Question: I was finally able to create a server instance within my java app that uses the embedded database as explained <URL>. I have a Neo4j box which is supposed to be my server instance and I want to deploy my app there as a JAR file. In that way, I would like to access the web interface from there. I have already tested it: while running the java app in my development machine any machine in the same private network can access the interface without problems. The issue comes when trying to package everything into a JAR for server distribution.
The concrete error stack is as follows:
'''
<!-- bean initialization stuff -->
Apr 11, 2013 1:14:30 PM org.neo4j.kernel.impl.transaction.xaframework.XaLogicalLog doInternalRecovery
INFO: Non clean shutdown detected on log [/data/production/graph.db/nioneo_logical.log.2]. Recovery started ...
Apr 11, 2013 1:14:32 PM org.neo4j.kernel.impl.transaction.xaframework.XaLogicalLog doInternalRecovery
INFO: Non clean shutdown detected on log [/data/production/graph.db/index/lucene.log.2]. Recovery started ...
2013-04-11 13:14:34,787 INFO [org.springframework.transaction.jta.JtaTransactionManager] - Using JTA UserTransaction: org.neo4j.kernel.impl.transaction.UserTransactionImpl@1b2fde11
2013-04-11 13:14:34,787 INFO [org.springframework.transaction.jta.JtaTransactionManager] - Using JTA TransactionManager: org.neo4j.kernel.impl.transaction.SpringTransactionManager@639c3c08
Apr 11, 2013 1:14:35 PM org.neo4j.server.logging.Logger log
INFO: Starting Neo Server on port [7474] with [40] threads available
Logger not configured, logging to std out instead: [FINE] Adding JAXRS packages [org.neo4j.server.rest.discovery] at [/]
Apr 11, 2013 1:14:35 PM org.neo4j.server.logging.Logger log
INFO: Mounted discovery module at [/]
Logger not configured, logging to std out instead: [FINE] Adding JAXRS packages [org.neo4j.server.rest.web] at [/db/data]
Apr 11, 2013 1:14:35 PM org.neo4j.server.logging.Logger log
INFO: Mounted REST API at [/db/data]
Logger not configured, logging to std out instead: [FINE] Adding JAXRS packages [org.neo4j.server.webadmin.rest] at [/db/manage]
Apr 11, 2013 1:14:35 PM org.neo4j.server.logging.Logger log
INFO: Mounted management API at [/db/manage]
Apr 11, 2013 1:14:35 PM org.neo4j.server.logging.Logger log
INFO: Mounted webadmin at [/webadmin]
2013-04-11 13:14:35,494 INFO [org.mortbay.log] - Logging to org.slf4j.impl.Log4jLoggerAdapter(org.mortbay.log) via org.mortbay.log.Slf4jLog
Apr 11, 2013 1:14:35 PM org.neo4j.server.logging.Logger log
INFO: Mounting static content at [/webadmin] from [webadmin-html]
Logger not configured, logging to std out instead: [FINE] Found [jar:file:/home/jaranda/cicerone/cicerone-crawlers/target/cicerone-crawlers-0.0.1-SNAPSHOT.jar!/webadmin-html]
Logger not configured, logging to std out instead: [FINE] Mounting static content from [jar:file:/home/jaranda/cicerone/cicerone-crawlers/target/cicerone-crawlers-0.0.1-SNAPSHOT.jar!/webadmin-html] at [/webadmin]
Logger not configured, logging to std out instead: [FINE] Mounting servlet at [/db/manage]
Logger not configured, logging to std out instead: [FINE] Mounting servlet at [/db/data]
Logger not configured, logging to std out instead: [FINE] Mounting servlet at [/]
2013-04-11 13:14:35,556 INFO [org.mortbay.log] - jetty-6.1.x
2013-04-11 13:14:35,915 INFO [org.mortbay.log] - NO JSP Support for /webadmin, did not find org.apache.jasper.servlet.JspServlet
Apr 11, 2013 1:14:36 PM com.sun.jersey.api.core.PackagesResourceConfig init
INFO: Scanning for root resource and provider classes in the packages:
org.neo4j.server.webadmin.rest
Apr 11, 2013 1:14:39 PM com.sun.jersey.api.core.ScanningResourceConfig logClasses
INFO: Root resource classes found:
class org.neo4j.server.webadmin.rest.JmxService
class org.neo4j.server.webadmin.rest.ConsoleService
class org.neo4j.server.webadmin.rest.MonitorService
class org.neo4j.server.webadmin.rest.RootService
Apr 11, 2013 1:14:39 PM com.sun.jersey.api.core.ScanningResourceConfig init
INFO: No provider classes found.
Apr 11, 2013 1:14:39 PM com.sun.jersey.server.impl.application.WebApplicationImpl _initiate
INFO: Initiating Jersey application, version 'Jersey: 1.9 09/02/2011 11:17 AM'
Apr 11, 2013 1:14:40 PM com.sun.jersey.api.core.PackagesResourceConfig init
INFO: Scanning for root resource and provider classes in the packages:
org.neo4j.server.rest.web
Apr 11, 2013 1:14:43 PM com.sun.jersey.api.core.ScanningResourceConfig logClasses
INFO: Root resource classes found:
class org.neo4j.server.rest.web.ResourcesService
class org.neo4j.server.rest.web.RestfulGraphDatabase
class org.neo4j.server.rest.web.DatabaseMetadataService
class org.neo4j.server.rest.web.ExtensionService
class org.neo4j.server.rest.web.CypherService
class org.neo4j.server.rest.web.BatchOperationService
Apr 11, 2013 1:14:43 PM com.sun.jersey.api.core.ScanningResourceConfig init
INFO: No provider classes found.
Apr 11, 2013 1:14:43 PM com.sun.jersey.server.impl.application.WebApplicationImpl _initiate
INFO: Initiating Jersey application, version 'Jersey: 1.9 09/02/2011 11:17 AM'
Apr 11, 2013 1:14:43 PM com.sun.jersey.api.core.PackagesResourceConfig init
INFO: Scanning for root resource and provider classes in the packages:
org.neo4j.server.rest.discovery
Apr 11, 2013 1:14:46 PM com.sun.jersey.api.core.ScanningResourceConfig logClasses
INFO: Root resource classes found:
class org.neo4j.server.rest.discovery.DiscoveryService
Apr 11, 2013 1:14:46 PM com.sun.jersey.api.core.ScanningResourceConfig init
INFO: No provider classes found.
Apr 11, 2013 1:14:46 PM com.sun.jersey.server.impl.application.WebApplicationImpl _initiate
INFO: Initiating Jersey application, version 'Jersey: 1.9 09/02/2011 11:17 AM'
2013-04-11 13:14:46,751 INFO [org.mortbay.log] - Started SelectChannelConnector@172.20.100.33:7474
Apr 11, 2013 1:14:46 PM org.neo4j.server.logging.Logger log
INFO: Server started on [http://172.20.100.33:7474/]
2013-04-11 13:14:47,616 INFO [org.springframework.scheduling.concurrent.ThreadPoolTaskScheduler] - Initializing ExecutorService 'taskScheduler'
2013-04-11 13:14:47,714 INFO [com.twitter.hbc.httpclient.BasicClient] - New connection executed: Hosebird-Client-02, endpoint: /1.1/statuses/filter.json?delimited=length&stall_warnings=true
2013-04-11 13:14:48,346 INFO [com.twitter.hbc.httpclient.ClientBase] - Hosebird-Client-02 Establishing a connection
Apr 11, 2013 1:14:48 PM com.sun.jersey.spi.container.ContainerResponse write
SEVERE: A message body writer for Java class [B, and Java type class [B, and MIME media type application/json was not found
Apr 11, 2013 1:14:48 PM com.sun.jersey.spi.container.ContainerResponse write
SEVERE: The registered message body writers compatible with the MIME media type are:
*/* ->
com.sun.jersey.server.impl.template.ViewableMessageBodyWriter
Apr 11, 2013 1:14:48 PM com.sun.jersey.spi.container.ContainerResponse logException
SEVERE: Mapped exception to response: 500 (Internal Server Error)
javax.ws.rs.WebApplicationException: com.sun.jersey.api.MessageException: A message body writer for Java class [B, and Java type class [B, and MIME media type application/json was not found
at com.sun.jersey.spi.container.ContainerResponse.write(ContainerResponse.java:285)
at com.sun.jersey.server.impl.application.WebApplicationImpl._handleRequest(WebApplicationImpl.java:1437)
at com.sun.jersey.server.impl.application.WebApplicationImpl.handleRequest(WebApplicationImpl.java:1349)
at com.sun.jersey.server.impl.application.WebApplicationImpl.handleRequest(WebApplicationImpl.java:1339)
at com.sun.jersey.spi.container.servlet.WebComponent.service(WebComponent.java:416)
at com.sun.jersey.spi.container.servlet.ServletContainer.service(ServletContainer.java:537)
at com.sun.jersey.spi.container.servlet.ServletContainer.service(ServletContainer.java:699)
at javax.servlet.http.HttpServlet.service(HttpServlet.java:820)
at org.mortbay.jetty.servlet.ServletHolder.handle(ServletHolder.java:511)
at org.mortbay.jetty.servlet.ServletHandler.handle(ServletHandler.java:390)
at org.mortbay.jetty.servlet.SessionHandler.handle(SessionHandler.java:182)
at org.mortbay.jetty.handler.ContextHandler.handle(ContextHandler.java:765)
at org.mortbay.jetty.handler.HandlerCollection.handle(HandlerCollection.java:114)
at org.mortbay.jetty.handler.HandlerWrapper.handle(HandlerWrapper.java:152)
at org.mortbay.jetty.Server.handle(Server.java:326)
at org.mortbay.jetty.HttpConnection.handleRequest(HttpConnection.java:542)
at org.mortbay.jetty.HttpConnection$RequestHandler.headerComplete(HttpConnection.java:926)
at org.mortbay.jetty.HttpParser.parseNext(HttpParser.java:549)
at org.mortbay.jetty.HttpParser.parseAvailable(HttpParser.java:212)
at org.mortbay.jetty.HttpConnection.handle(HttpConnection.java:404)
at org.mortbay.io.nio.SelectChannelEndPoint.run(SelectChannelEndPoint.java:410)
at org.mortbay.thread.QueuedThreadPool$PoolThread.run(QueuedThreadPool.java:582)
Caused by: com.sun.jersey.api.MessageException: A message body writer for Java class [B, and Java type class [B, and MIME media type application/json was not found
... 22 more
'''
I must say I'm pretty new to Spring, Maven and Neo4j itself. I'm quite lost how to get rid of this issue. The web interface actually loads but without any kind of functionality. See attached shot:
.
The backend of my app works fine despite of this issue and actually new nodes/relationships are created.
I think this issue (or kind of) was discussed <URL> but the answer is not clear to me.
Any suggestions? Thank you in advance!
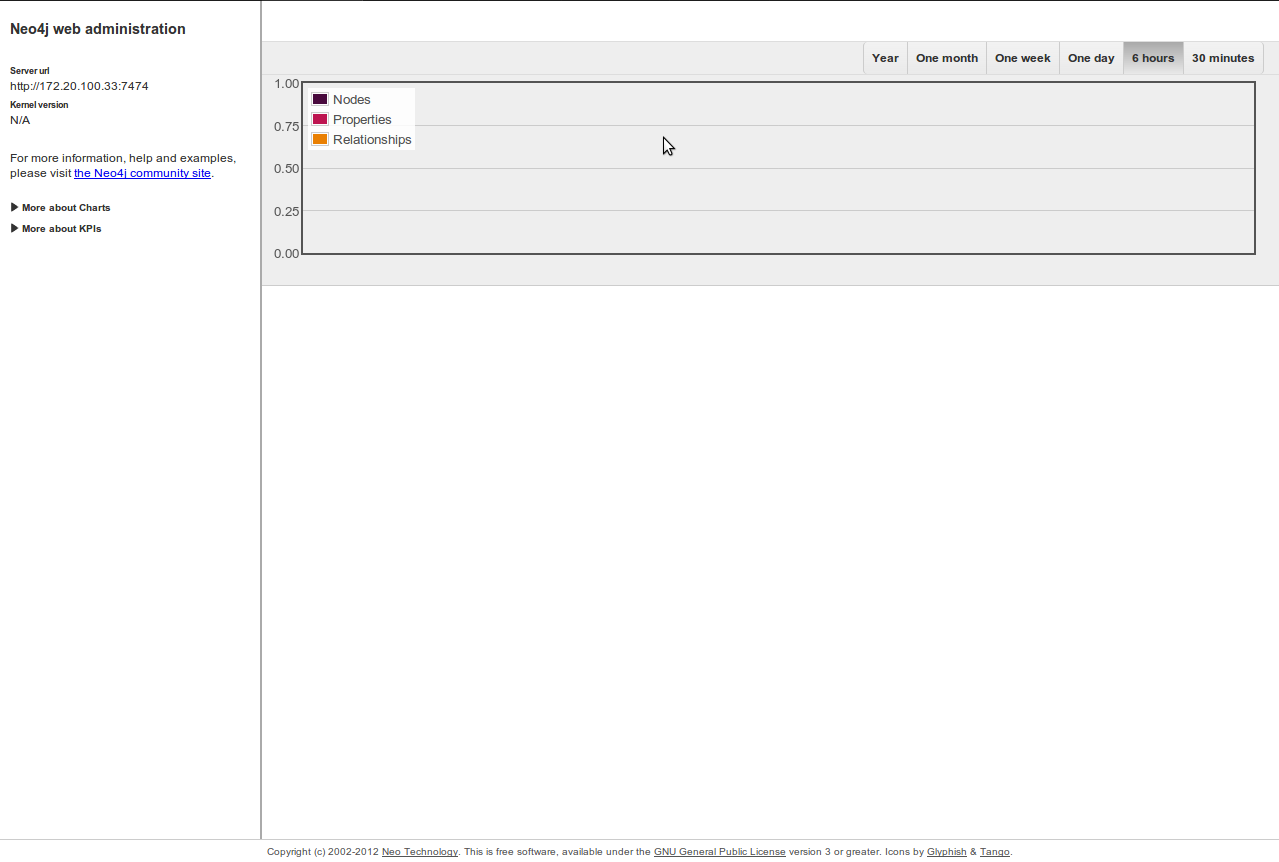
Answer: I finally found a solution, which did the trick. I just share it, in case anyone else experiences the same issue. The problem was that some files under META-INF/services were being overwritten during the jar packaging process, since by default their content is not merged. According to the maven-shade plugin reference:
> JAR files providing implementations of some interfaces often ship with
a directory that maps interfaces to their
implementation classes for lookup by the service locator. To
multiple implementations of the same interface into one service entry,
the can be used.
So adding this transformer in my pom just worked, e.g.:
'''
<project>
...
<build>
<plugins>
<plugin>
<groupId>org.apache.maven.plugins</groupId>
<artifactId>maven-shade-plugin</artifactId>
<version>2.0</version>
<executions>
<execution>
<phase>package</phase>
<goals>
<goal>shade</goal>
</goals>
<configuration>
<transformers>
<transformer implementation="org.apache.maven.plugins.shade.resource.ServicesResourceTransformer"/>
</transformers>
</configuration>
</execution>
</executions>
</plugin>
</plugins>
</build>
...
</project>
'''
Hope it helps!